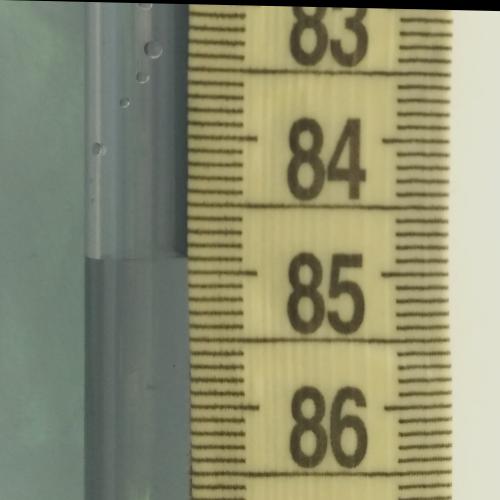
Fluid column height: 84.9 cm